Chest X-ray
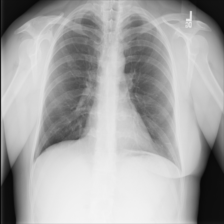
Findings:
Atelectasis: negative
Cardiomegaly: negative
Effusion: negative
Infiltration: negative
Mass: negative
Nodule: negative
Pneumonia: negative
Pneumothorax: negative
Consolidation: negative
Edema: negative
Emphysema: negative
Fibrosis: negative
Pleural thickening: negative
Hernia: negative